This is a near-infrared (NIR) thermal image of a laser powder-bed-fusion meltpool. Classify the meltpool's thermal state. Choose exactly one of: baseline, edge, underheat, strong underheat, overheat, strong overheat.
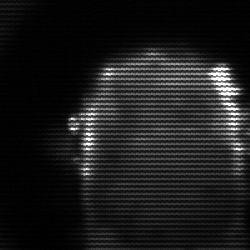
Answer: baseline